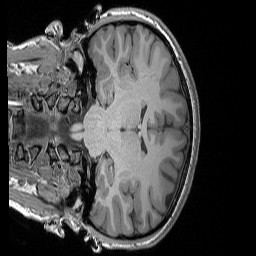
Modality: T1w
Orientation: coronal
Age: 19
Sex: female
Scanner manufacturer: siemens
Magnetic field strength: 3 T
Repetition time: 1.9 s
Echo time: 0.00302 s